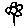
Label: flower